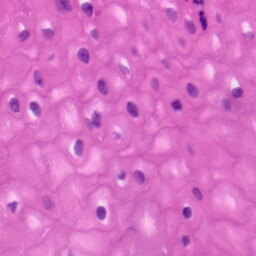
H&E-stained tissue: Tonsil